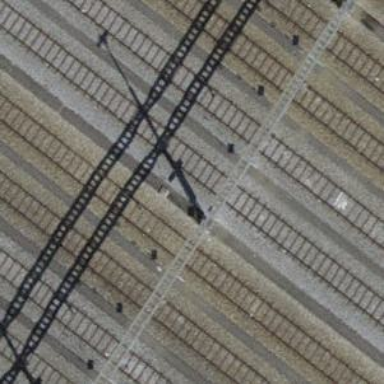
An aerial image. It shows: Railway yard with one track.